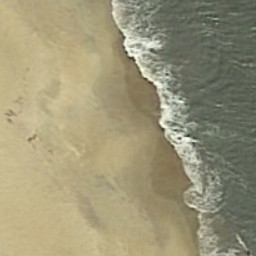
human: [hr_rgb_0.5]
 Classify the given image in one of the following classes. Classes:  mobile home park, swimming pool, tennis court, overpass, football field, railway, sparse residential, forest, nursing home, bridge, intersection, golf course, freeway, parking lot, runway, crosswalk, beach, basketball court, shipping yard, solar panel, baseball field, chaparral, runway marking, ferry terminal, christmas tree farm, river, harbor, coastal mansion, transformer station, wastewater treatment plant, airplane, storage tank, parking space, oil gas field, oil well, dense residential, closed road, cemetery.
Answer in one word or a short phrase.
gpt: beach